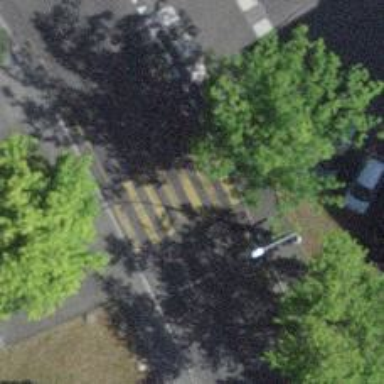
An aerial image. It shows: Pedestrian crossing with zebra markings on the footway.